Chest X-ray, AP view. Patient: 15 years old, sex M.
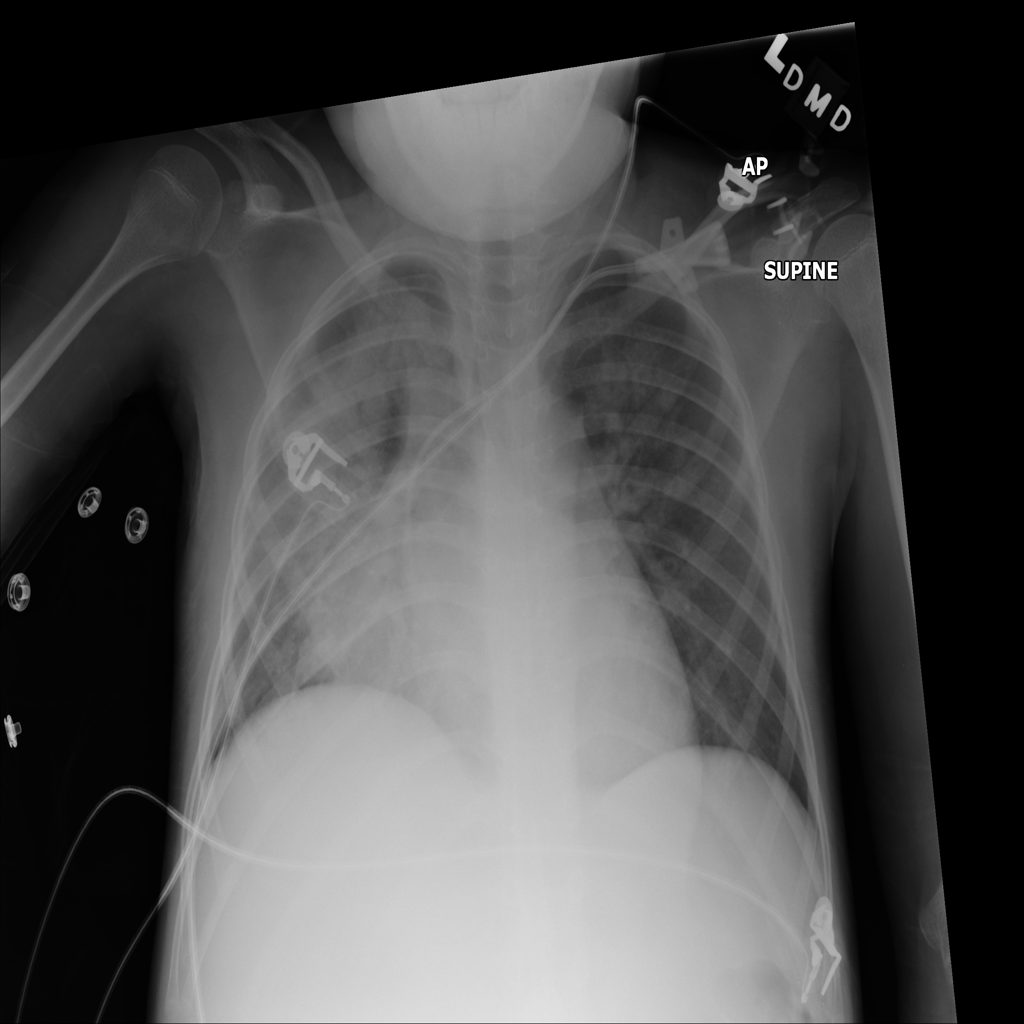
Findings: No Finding